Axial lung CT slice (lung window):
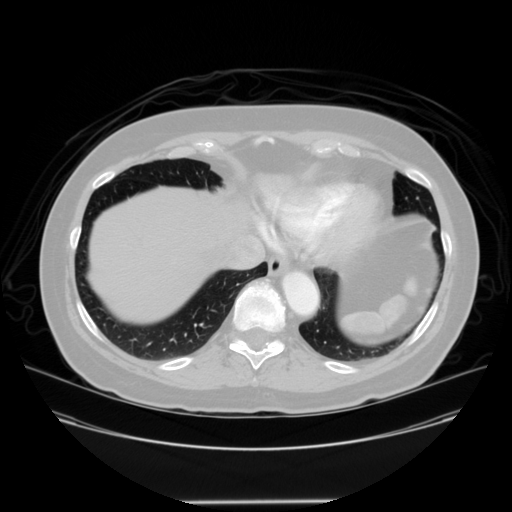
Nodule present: no